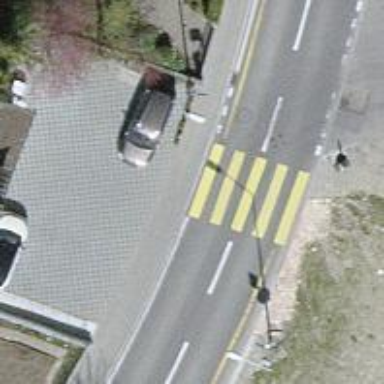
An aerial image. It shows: Uncontrolled road crossing.